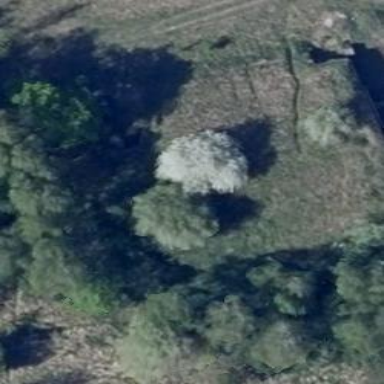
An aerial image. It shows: Bunker.